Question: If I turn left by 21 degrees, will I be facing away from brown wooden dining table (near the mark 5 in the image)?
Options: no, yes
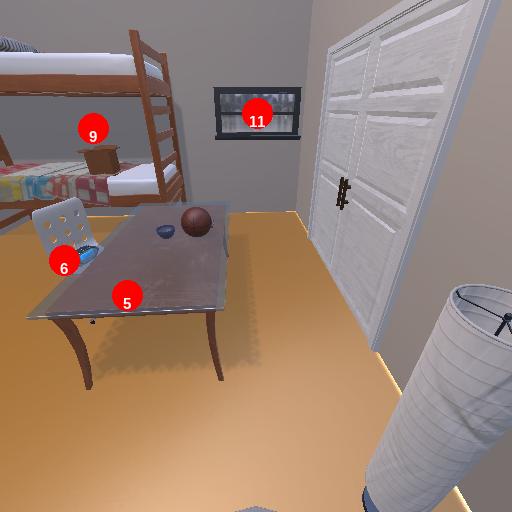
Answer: no